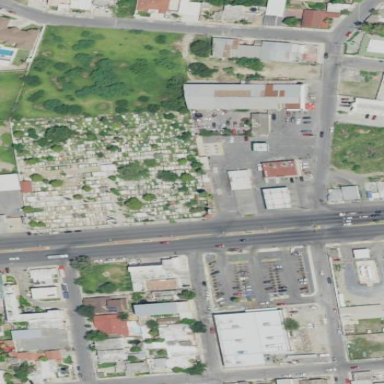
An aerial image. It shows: Cemetery.